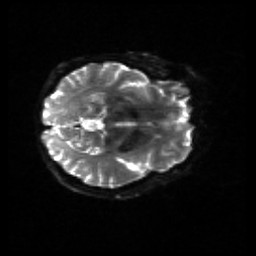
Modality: sbref
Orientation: axial
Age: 52
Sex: male
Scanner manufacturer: siemens
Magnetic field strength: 3 T
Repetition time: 4.71 s
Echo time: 0.0906 s